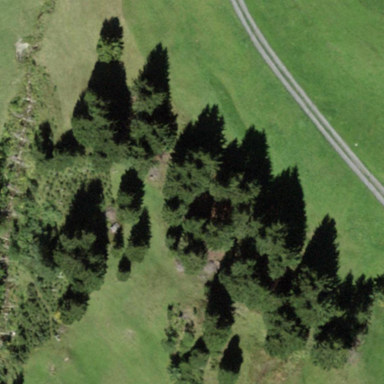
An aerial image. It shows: Evergreen forest with needle-leaved trees.